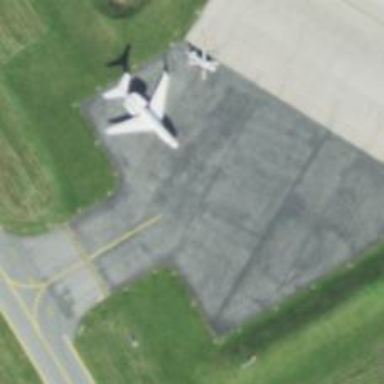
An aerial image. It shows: View of taxiway at the airport.